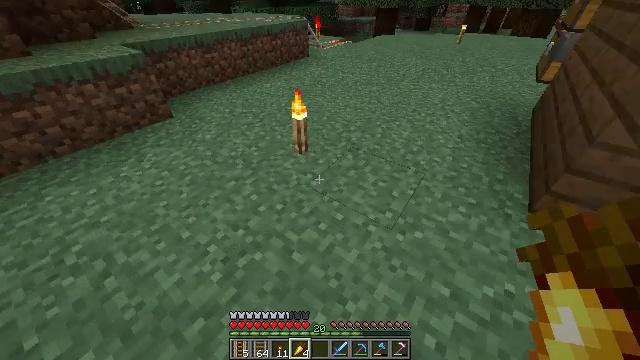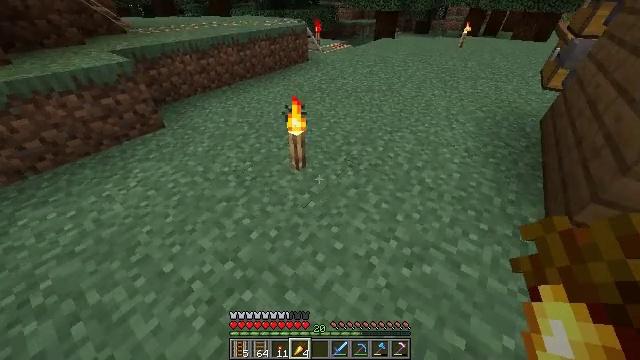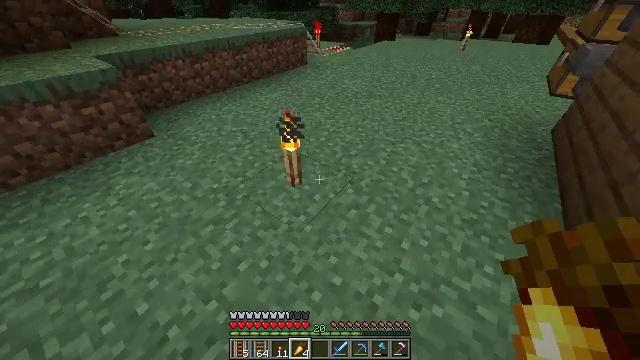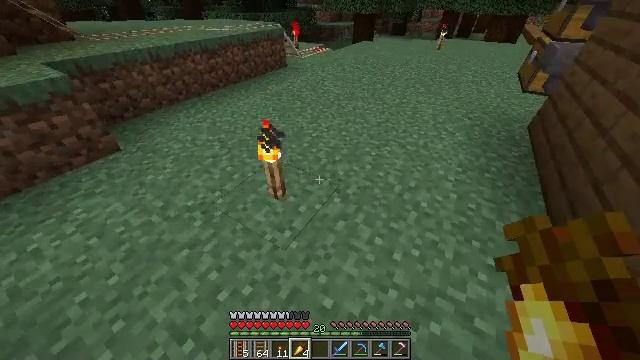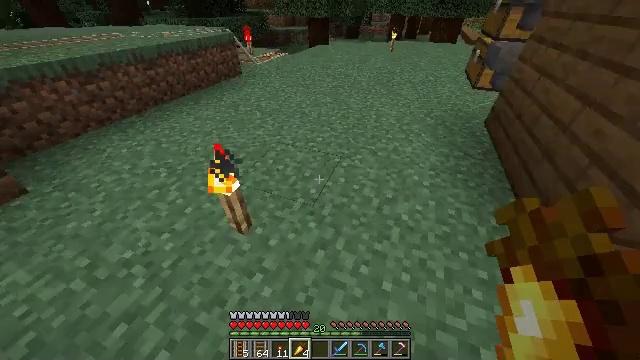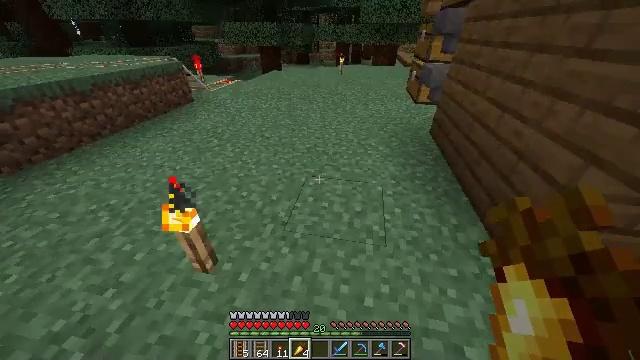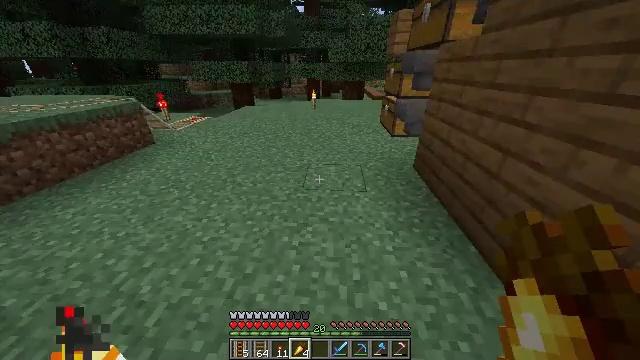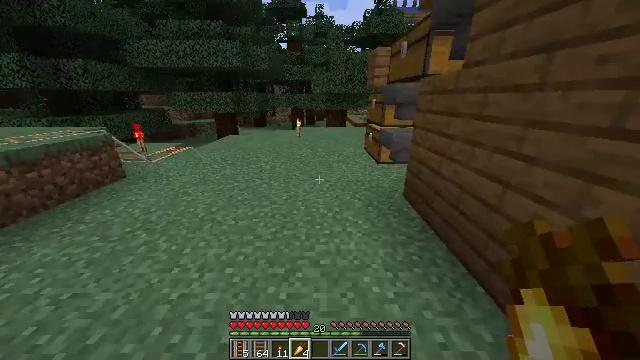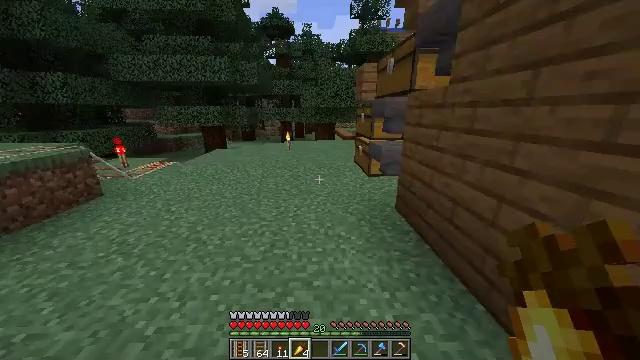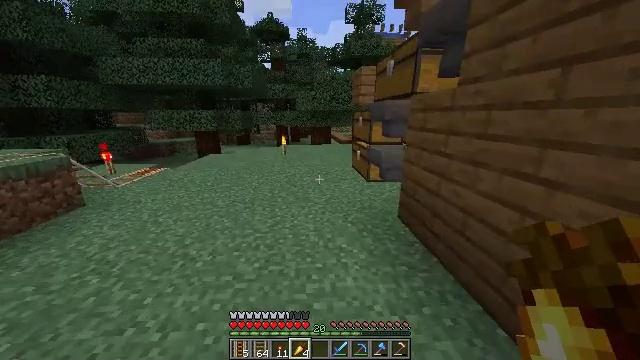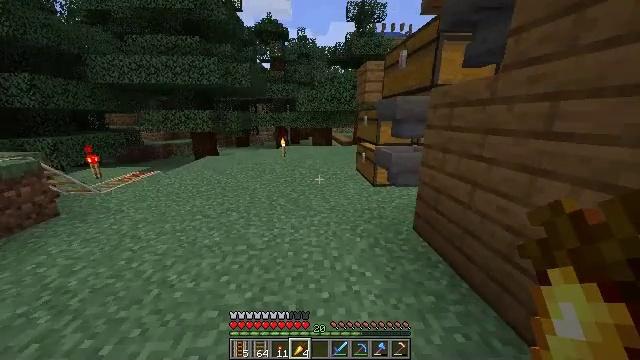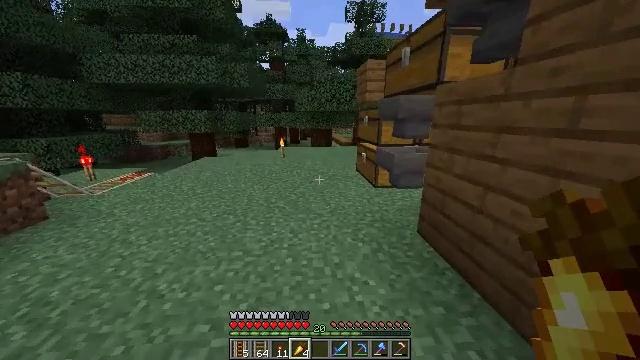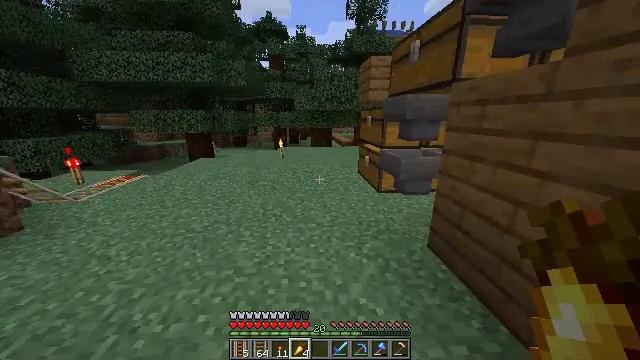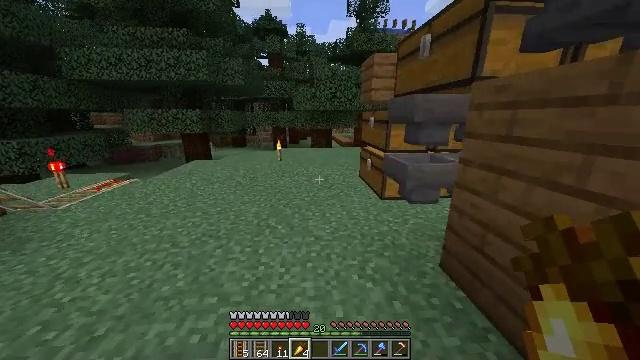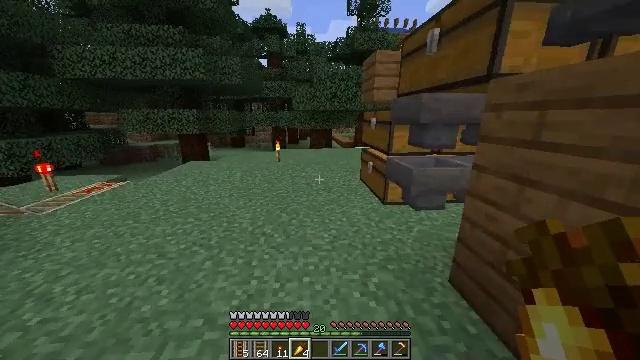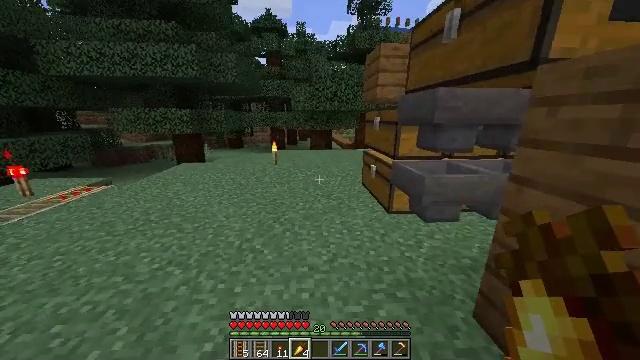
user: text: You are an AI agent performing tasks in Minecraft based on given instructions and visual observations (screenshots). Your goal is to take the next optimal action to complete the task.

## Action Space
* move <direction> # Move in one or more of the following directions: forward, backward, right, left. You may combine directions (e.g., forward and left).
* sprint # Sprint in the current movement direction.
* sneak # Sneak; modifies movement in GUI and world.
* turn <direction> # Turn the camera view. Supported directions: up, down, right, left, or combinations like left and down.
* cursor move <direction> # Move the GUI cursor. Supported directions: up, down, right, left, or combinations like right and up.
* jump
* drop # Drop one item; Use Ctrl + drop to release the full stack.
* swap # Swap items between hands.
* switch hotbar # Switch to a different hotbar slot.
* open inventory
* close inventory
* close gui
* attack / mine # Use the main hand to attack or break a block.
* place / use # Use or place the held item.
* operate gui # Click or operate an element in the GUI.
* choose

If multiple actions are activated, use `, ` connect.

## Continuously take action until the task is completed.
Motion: motion action
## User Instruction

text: Break the mature wheat plants.
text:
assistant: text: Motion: move forward, sprint
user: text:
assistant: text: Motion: move forward
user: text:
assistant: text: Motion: move forward, turn right
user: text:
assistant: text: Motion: move forward, turn right
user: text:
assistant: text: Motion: move forward, sprint, turn right and up
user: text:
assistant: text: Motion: move forward, sprint, turn right and up
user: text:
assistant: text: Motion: move forward, sprint, turn right and up
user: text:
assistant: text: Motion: move forward, sprint, turn right and up
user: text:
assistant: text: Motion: move forward, sprint, turn right
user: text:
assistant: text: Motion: move forward
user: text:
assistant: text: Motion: move forward
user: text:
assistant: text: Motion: move forward
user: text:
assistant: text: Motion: move forward
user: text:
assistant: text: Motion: move forward
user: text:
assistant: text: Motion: move forward
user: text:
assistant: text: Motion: move forward, sprint
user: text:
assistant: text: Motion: move forward, sprint
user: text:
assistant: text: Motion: move forward, sprint
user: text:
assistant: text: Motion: move forward, sprint
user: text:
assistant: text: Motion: move forward, sprint, jump
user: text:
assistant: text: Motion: move forward, sprint, jump
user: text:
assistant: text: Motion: move forward, jump
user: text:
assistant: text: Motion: move forward, jump
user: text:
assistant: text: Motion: move forward, jump
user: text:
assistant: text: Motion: move forward, jump
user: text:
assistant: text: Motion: move forward, jump
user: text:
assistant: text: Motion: move forward, jump
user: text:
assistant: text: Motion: move forward, turn right, jump
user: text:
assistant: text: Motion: move forward, turn right, jump
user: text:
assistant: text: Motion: move forward, sprint, turn right, jump